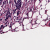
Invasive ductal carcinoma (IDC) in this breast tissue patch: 1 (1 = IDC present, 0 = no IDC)